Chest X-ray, AP view. Patient: 29 years old, sex F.
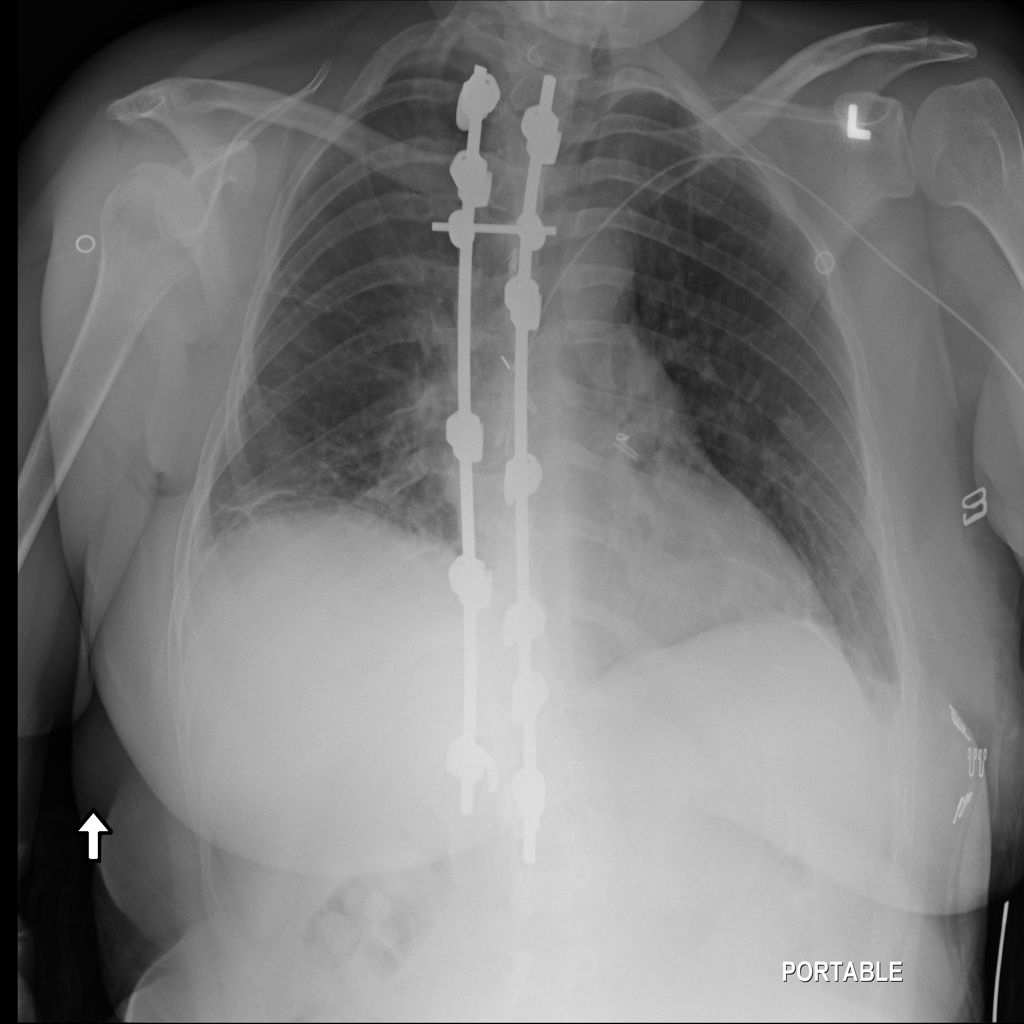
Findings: Atelectasis